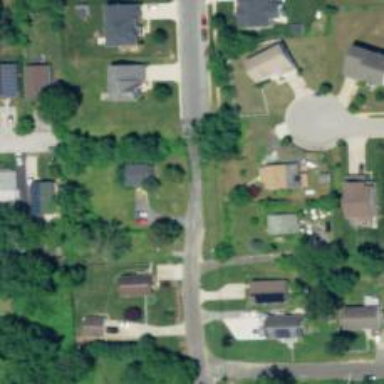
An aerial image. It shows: Residential road.